This continuous-wavelet-transform scalogram was computed from a bearing vibration snapshot. What is the most likely bearing condition (normal, inner_race, outer_race, ball)?
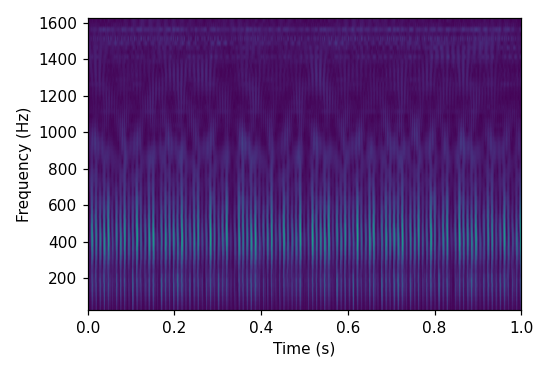
Answer: outer_race